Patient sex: M
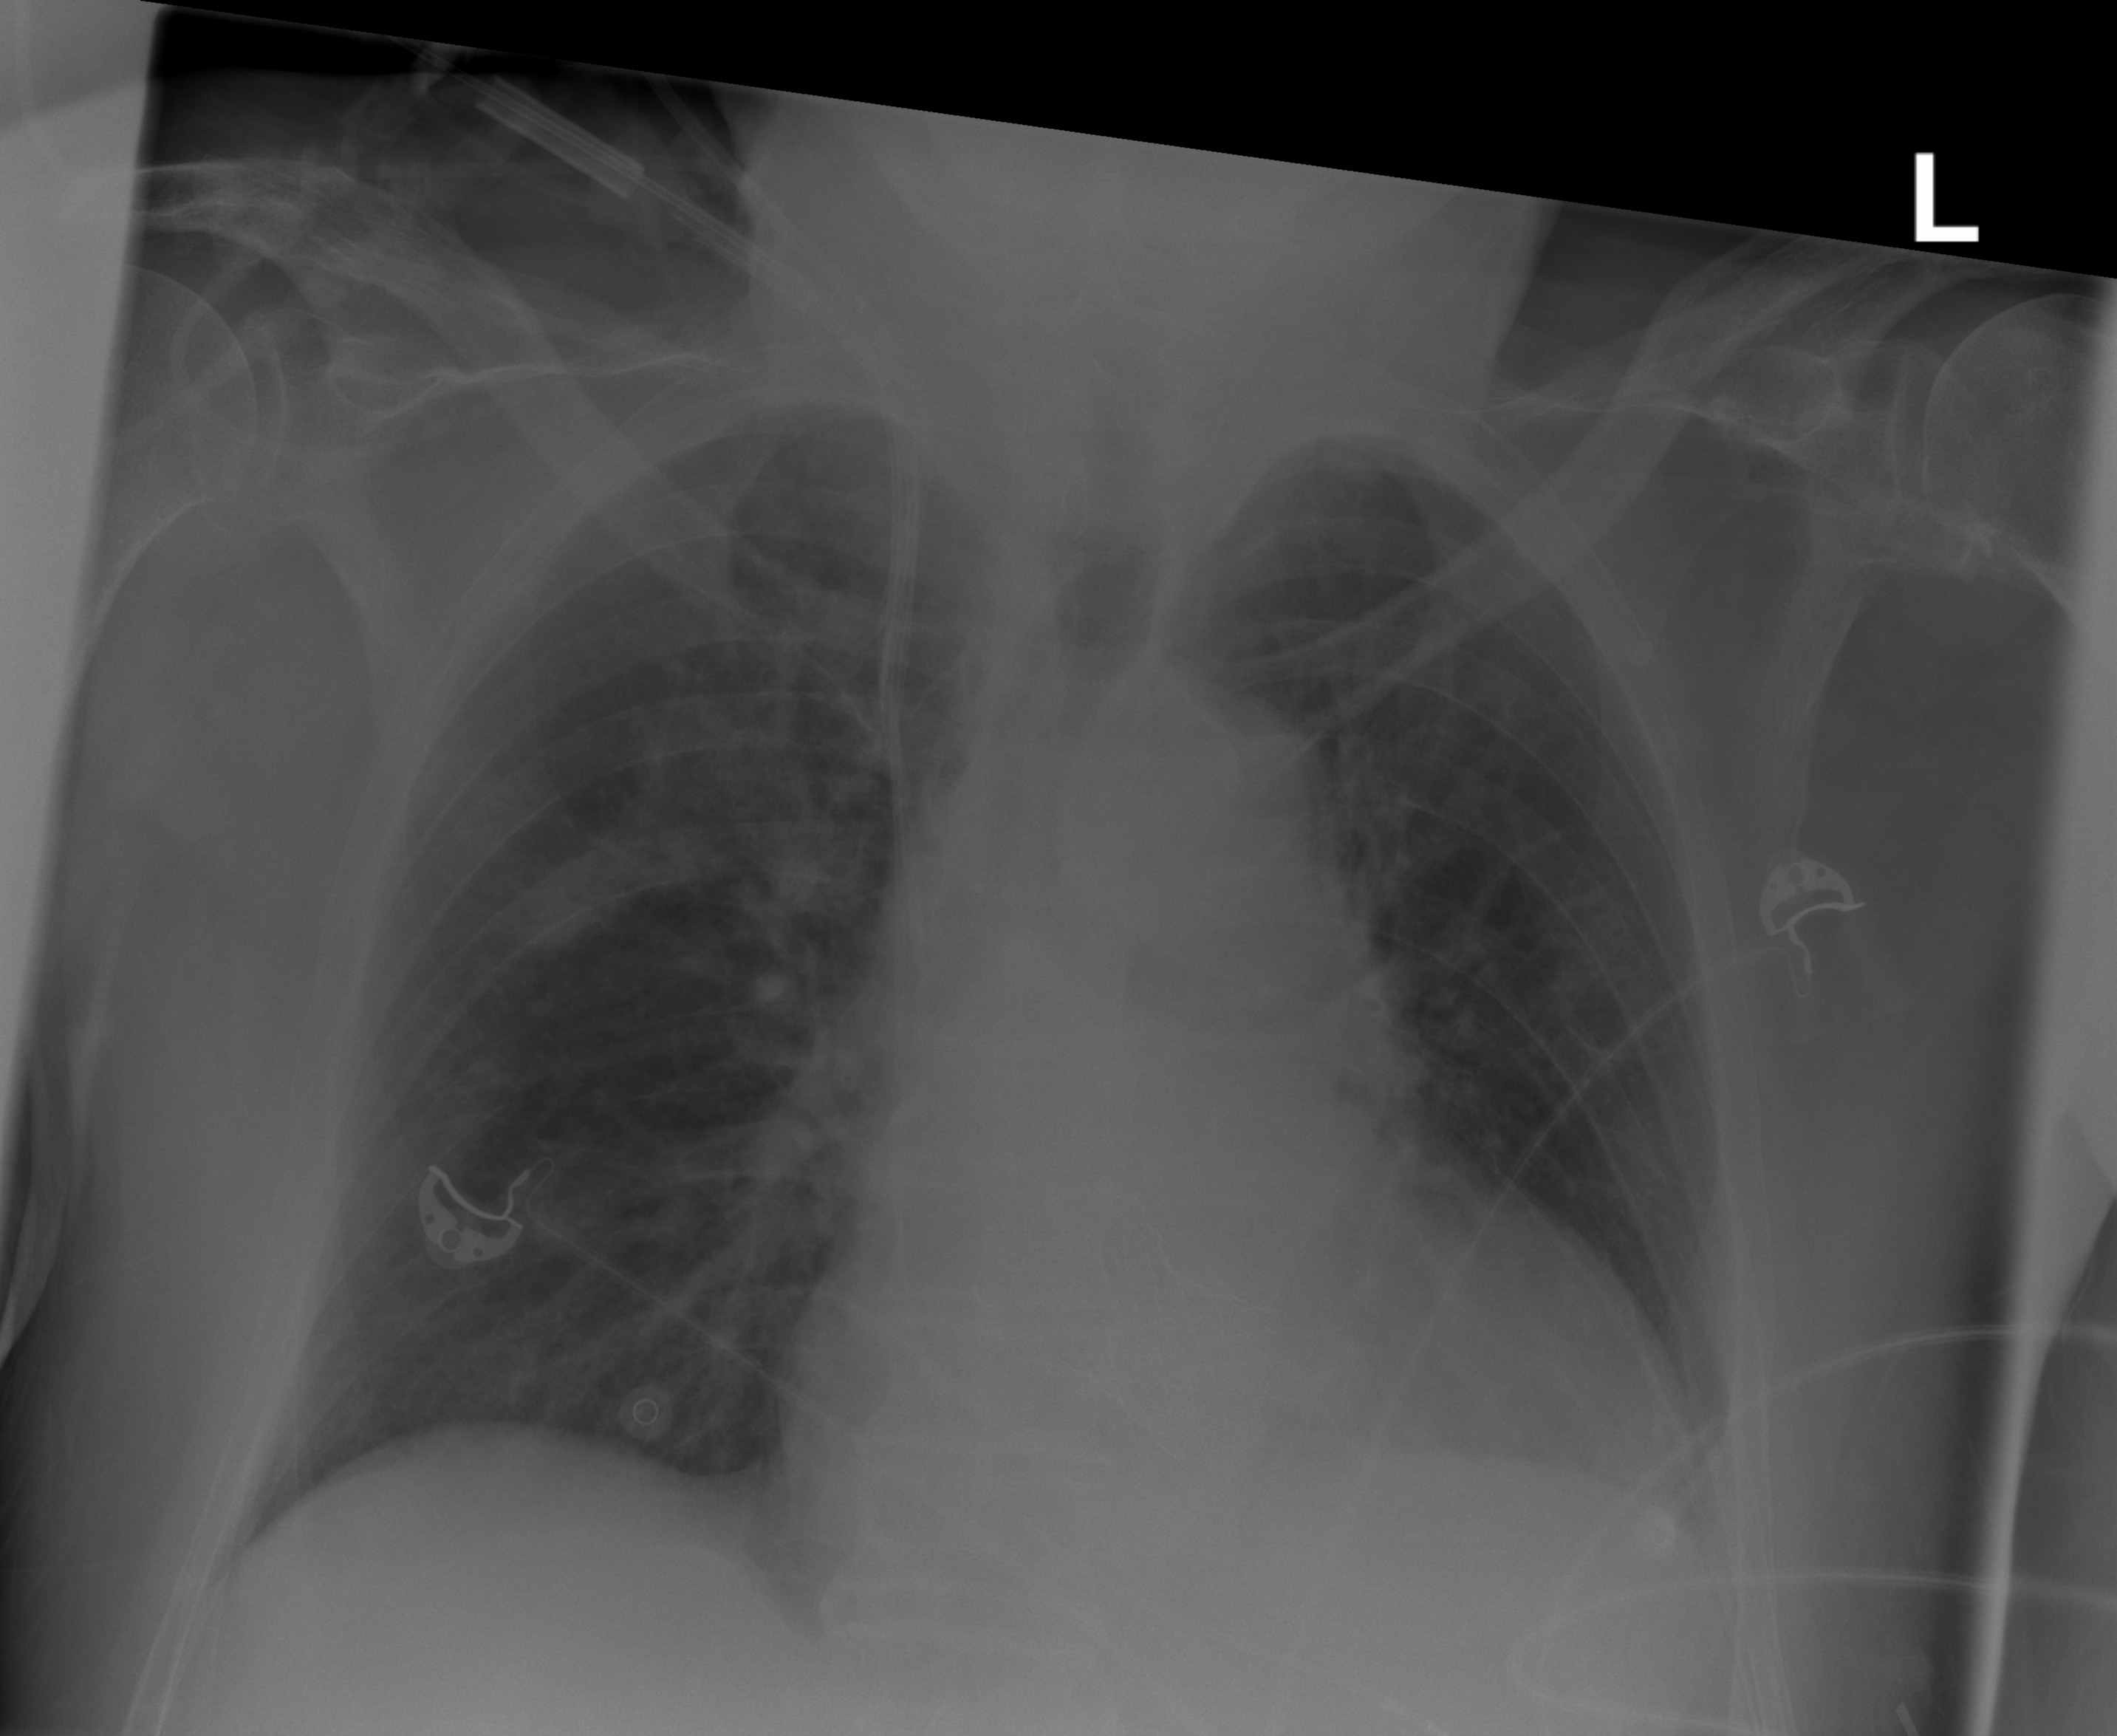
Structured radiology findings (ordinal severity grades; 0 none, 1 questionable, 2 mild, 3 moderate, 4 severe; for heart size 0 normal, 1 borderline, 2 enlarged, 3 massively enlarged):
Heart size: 2
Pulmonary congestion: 0
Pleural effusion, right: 0
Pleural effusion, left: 0
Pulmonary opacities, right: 2
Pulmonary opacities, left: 0
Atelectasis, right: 0
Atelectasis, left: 0